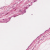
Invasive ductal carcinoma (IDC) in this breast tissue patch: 0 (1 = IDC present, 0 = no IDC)